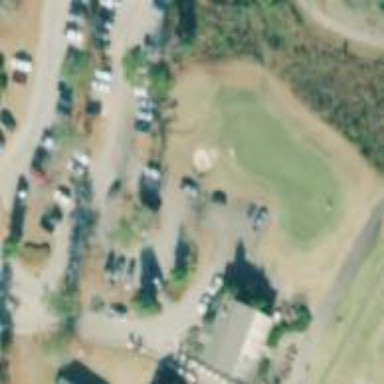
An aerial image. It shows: Area with grass used as rough in golf course.